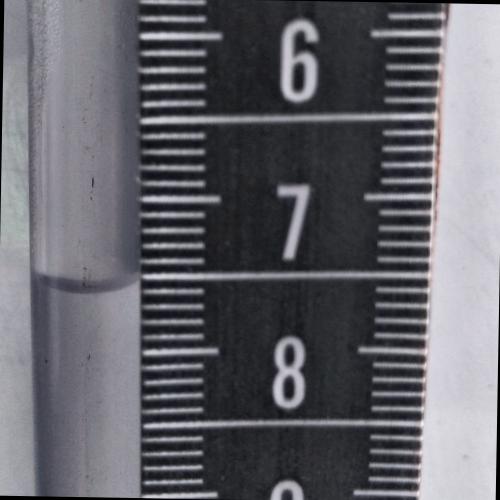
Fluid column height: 7.5 cm